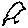
Label: bird